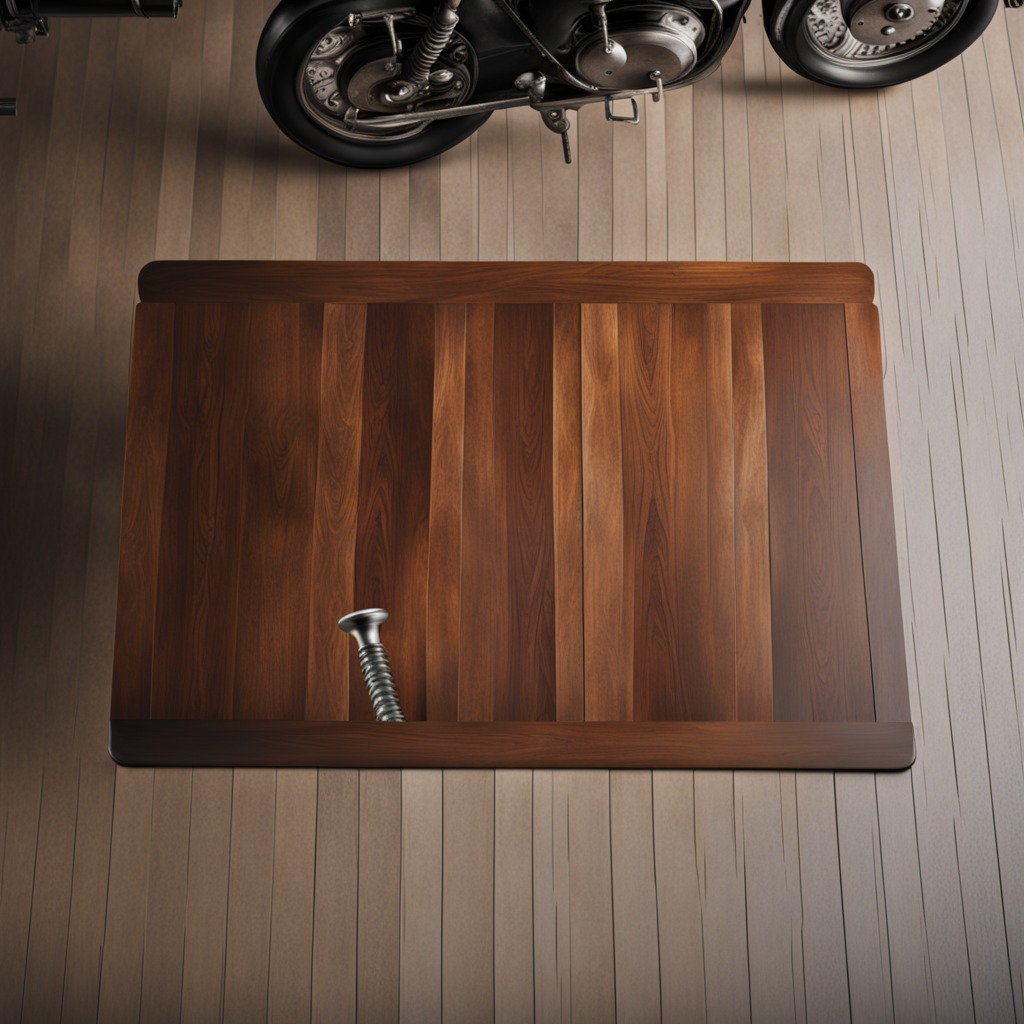
A metal screw is lying on the oil-spilled wooden table in a vintage motorcycle garage.